Question: Here's an example of what i am doing :- i am populating the div with mysql database through php and there are two divs , clicking on Button (chat) hides the div 2nd div and clicking on (chat2) hides the first div and shows the second (using jquery)
(Both the divs are showing data of different tables )
Now what i want is when div1 is hidden and the database/table (that the hidden div is showing) is updated i want to change the css property of button(chat). I know that it can be done via Ajax but i am not very good at it , So please help me out.
and i am populating the div via Ajax .

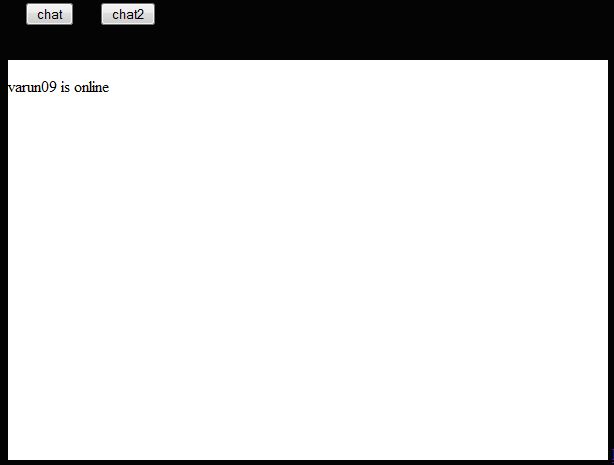
Answer: I don't think changing the CSS property has anything to do with AJAX. First you have make the AJAX request and when the request completes then you can do the update and change the CSS at the same time.
For example:
'''
$.post("urltopost.php", { vartosend: 'value to send' }, function(data) {
console.log(data); //Retrieve the data
$("#div1").html(data); //Update the data
//Change the css of the button now
$("#div1button").css({ color: 'red' });
});
'''